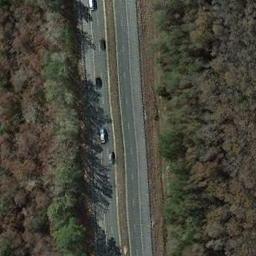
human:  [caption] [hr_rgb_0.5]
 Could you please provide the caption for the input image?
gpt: There are large brown forests around the freeway and there are many cars on the freeway .

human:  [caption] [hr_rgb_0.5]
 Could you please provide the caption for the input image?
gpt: The freeway goes through the forest with some cars .

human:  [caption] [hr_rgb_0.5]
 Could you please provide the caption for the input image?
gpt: A straight freeway goes through the forest with many yellow trees and some cars are driving on the freeway .

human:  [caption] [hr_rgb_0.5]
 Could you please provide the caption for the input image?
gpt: There are only two cars on the winding highway .

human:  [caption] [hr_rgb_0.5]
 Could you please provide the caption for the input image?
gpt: There are many green and brown trees beside the freeway .